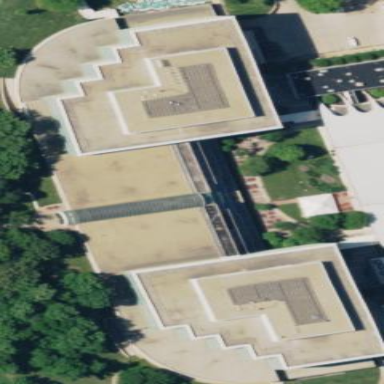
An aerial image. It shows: Government building.